【题型】证明题　【知识点】立体几何　【难度】easy
如图，$P$是圆锥的顶点，$O$是底面圆心，$AB$是底面直径，且$AB = 2$．

(1) 若直线$PA$与圆锥底面的所成角为$\dfrac{\pi}{3}$，求圆锥的侧面积；

(2) 已知$Q$是母线$PA$的中点，点$C$、$D$在底面圆周上，且弧$AC$的长为$\dfrac{\pi}{3}$，$CD \parallel AB$．设点$M$在线段$OC$上，证明：直线$QM \parallel$平面$PBD$．
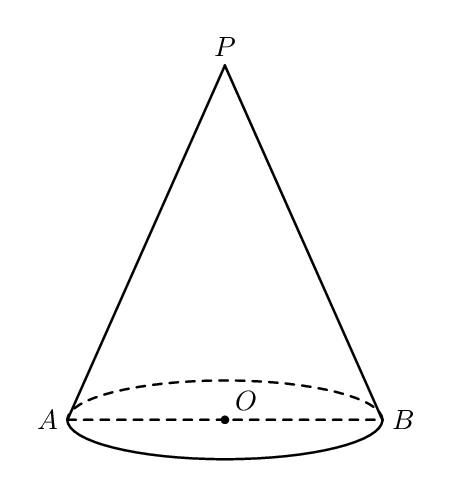
【解答】
\textbf{【答案】} (1)$2\pi$ \quad (2)证明见解析

\vspace{1em}
\textbf{【知识点】} 圆锥表面积的有关计算、证明面面平行、面面平行证明线面平行

\vspace{1em}
\textbf{【分析】} (1) 由线面角先算出母线长，然后根据侧面积公式求解．

(2) 证明平面$QOC \parallel$平面$PBD$，然后根据面面平行的性质可得．

\vspace{1em}
\textbf{【详解】} (1) 由题知，$\angle PAB = \dfrac{\pi}{3}$，即轴截面$\triangle ABP$是等边三角形，故$PA = AB = 2$，

底面周长为$2\pi \times 1 = 2\pi$，则侧面积为：$\dfrac{1}{2} \times 2 \times 2\pi = 2\pi$；

(2) 由题知$AQ = QP$，$AO = OB$，则根据中位线性质，$QO \parallel PB$，

又$QO \not\subset$平面$PBD$，$PB \subset$平面$PBD$，则$QO \parallel$平面$PBD$．

由于$\overset{\frown}{AC} = \dfrac{\pi}{3}$，底面圆半径是1，则$\angle AOC = \dfrac{\pi}{3}$，又$CD \parallel AB$，则$\angle OCD = \dfrac{\pi}{3}$，

又$OC = OD$，则$\triangle OCD$为等边三角形，于是$CD = 1$，

于是$CD \parallel BO$且$CD = OB$，四边形$OBDC$是平行四边形，故$OC \parallel BD$，

又$OC \not\subset$平面$PBD$，$BD \subset$平面$PBD$，故$OC \parallel$平面$PBD$．

又$OC \cap OQ = O$，$OC$，$OQ \subset$平面$QOC$，根据面面平行的判定，于是平面$QOC \parallel$平面$PBD$，

又$M \in OC$，则$QM \subset$平面$QOC$，则$QM \parallel$平面$PBD$．

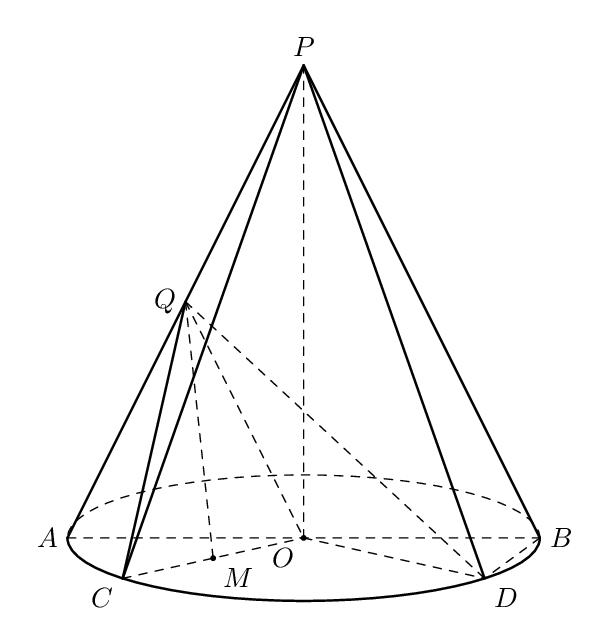